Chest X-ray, PA view. Patient: 48 years old, sex M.
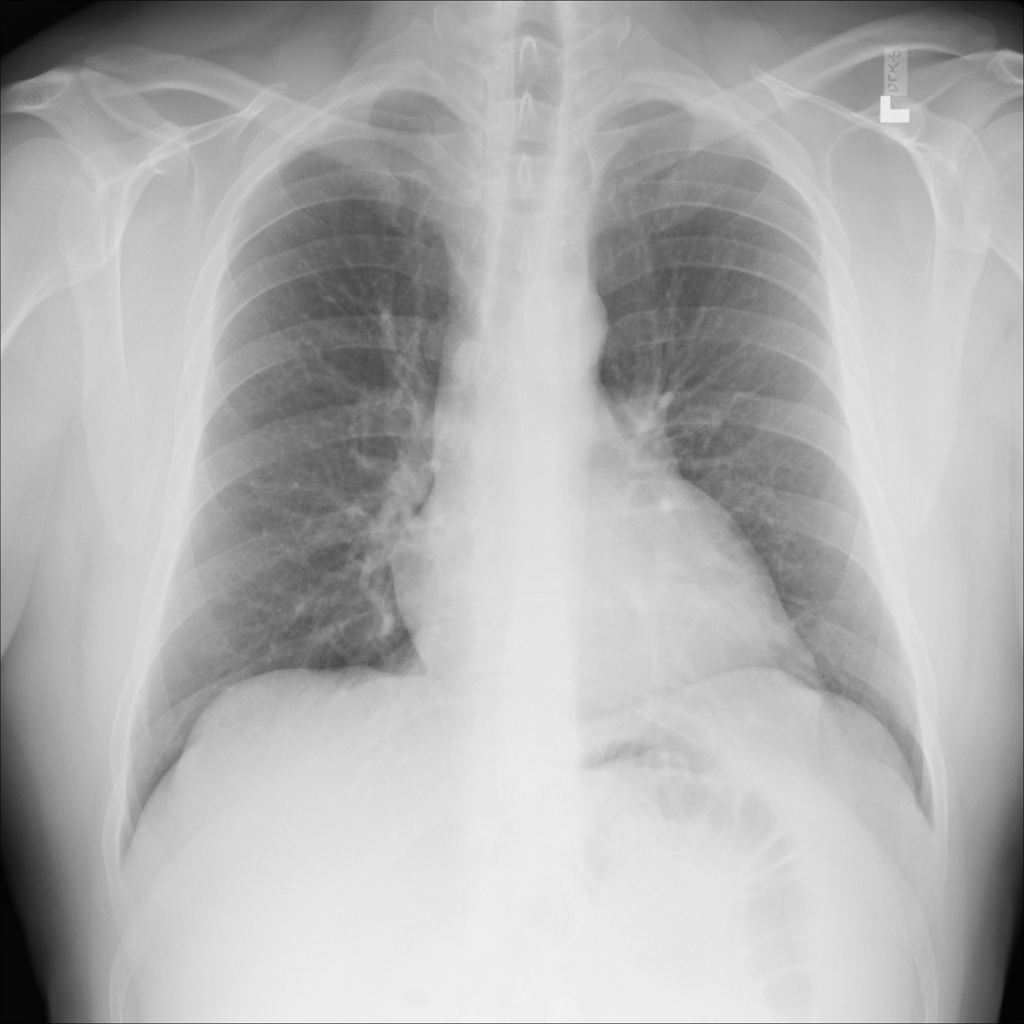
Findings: No Finding